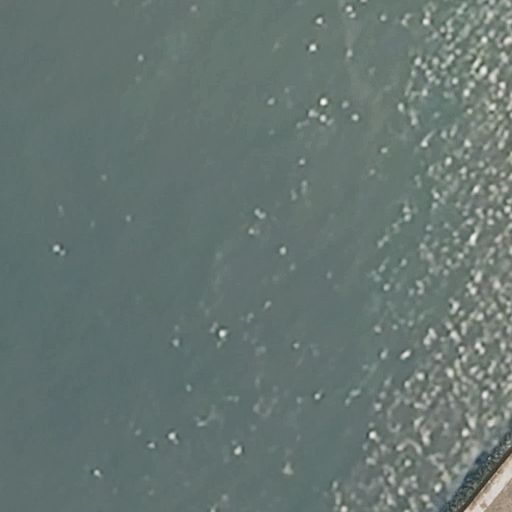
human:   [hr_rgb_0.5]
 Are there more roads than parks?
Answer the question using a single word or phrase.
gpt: no

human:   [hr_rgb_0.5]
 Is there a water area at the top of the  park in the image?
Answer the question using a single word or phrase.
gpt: no

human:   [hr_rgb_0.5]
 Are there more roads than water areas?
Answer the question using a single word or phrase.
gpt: no

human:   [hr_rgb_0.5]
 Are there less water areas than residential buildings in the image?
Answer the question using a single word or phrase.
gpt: no

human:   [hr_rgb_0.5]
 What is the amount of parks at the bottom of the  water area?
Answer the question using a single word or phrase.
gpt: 0

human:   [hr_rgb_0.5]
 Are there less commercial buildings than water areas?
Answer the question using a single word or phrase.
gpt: yes

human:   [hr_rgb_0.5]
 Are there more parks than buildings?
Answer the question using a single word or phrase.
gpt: yes

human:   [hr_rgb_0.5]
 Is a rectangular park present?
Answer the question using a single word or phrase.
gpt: yes

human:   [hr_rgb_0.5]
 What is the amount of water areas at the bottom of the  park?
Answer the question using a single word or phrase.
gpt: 0

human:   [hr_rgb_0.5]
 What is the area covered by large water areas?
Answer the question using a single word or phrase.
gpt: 10515m2

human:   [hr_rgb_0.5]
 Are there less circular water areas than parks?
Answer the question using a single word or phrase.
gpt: yes

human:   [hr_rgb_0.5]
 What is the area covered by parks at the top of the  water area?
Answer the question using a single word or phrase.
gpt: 0m2

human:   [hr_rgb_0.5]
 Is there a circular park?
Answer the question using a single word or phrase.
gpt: no

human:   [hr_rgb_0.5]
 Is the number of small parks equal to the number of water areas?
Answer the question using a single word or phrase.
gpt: no

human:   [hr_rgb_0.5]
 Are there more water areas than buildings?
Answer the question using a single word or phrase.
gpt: yes

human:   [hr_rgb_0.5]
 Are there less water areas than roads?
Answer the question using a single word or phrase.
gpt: no

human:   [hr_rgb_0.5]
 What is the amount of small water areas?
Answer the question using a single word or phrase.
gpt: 0

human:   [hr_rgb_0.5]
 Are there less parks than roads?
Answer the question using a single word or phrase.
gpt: no

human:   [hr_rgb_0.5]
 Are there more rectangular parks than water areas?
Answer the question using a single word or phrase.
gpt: no

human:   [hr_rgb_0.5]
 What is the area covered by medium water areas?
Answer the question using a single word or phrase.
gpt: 0m2

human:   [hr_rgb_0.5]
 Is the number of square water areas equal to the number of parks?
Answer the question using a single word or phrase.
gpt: no

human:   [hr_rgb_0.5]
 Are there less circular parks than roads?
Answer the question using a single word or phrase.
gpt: no

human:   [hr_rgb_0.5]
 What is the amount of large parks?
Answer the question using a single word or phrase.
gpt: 1

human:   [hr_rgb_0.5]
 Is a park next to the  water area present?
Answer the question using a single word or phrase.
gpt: yes

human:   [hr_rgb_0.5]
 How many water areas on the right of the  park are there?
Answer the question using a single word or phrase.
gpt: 0

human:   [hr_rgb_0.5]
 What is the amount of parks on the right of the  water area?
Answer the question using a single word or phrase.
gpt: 1

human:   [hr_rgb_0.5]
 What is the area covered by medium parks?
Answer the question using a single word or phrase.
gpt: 0m2

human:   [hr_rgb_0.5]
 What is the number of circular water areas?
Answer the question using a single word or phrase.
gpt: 0

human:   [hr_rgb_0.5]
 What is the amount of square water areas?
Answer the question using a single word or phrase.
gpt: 0

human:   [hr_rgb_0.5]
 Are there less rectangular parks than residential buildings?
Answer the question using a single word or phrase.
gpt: no

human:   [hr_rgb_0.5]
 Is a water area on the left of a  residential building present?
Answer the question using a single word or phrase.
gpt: no

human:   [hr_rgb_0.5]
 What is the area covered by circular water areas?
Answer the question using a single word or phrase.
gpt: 0m2

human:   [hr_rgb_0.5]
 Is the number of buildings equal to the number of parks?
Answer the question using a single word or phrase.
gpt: no

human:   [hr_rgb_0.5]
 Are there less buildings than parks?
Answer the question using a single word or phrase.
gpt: yes

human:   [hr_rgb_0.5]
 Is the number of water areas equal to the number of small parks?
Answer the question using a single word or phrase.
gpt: no

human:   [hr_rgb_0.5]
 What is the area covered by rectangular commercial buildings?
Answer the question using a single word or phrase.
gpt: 0m2